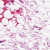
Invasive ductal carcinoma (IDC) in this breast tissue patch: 0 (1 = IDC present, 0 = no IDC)